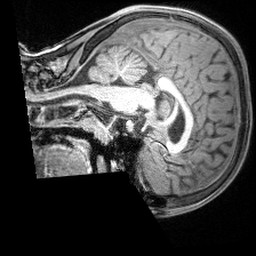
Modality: T1w
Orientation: sagittal
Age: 8
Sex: male
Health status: ill
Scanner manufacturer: siemens
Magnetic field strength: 3 T
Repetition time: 1.6 s
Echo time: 0.00179 s